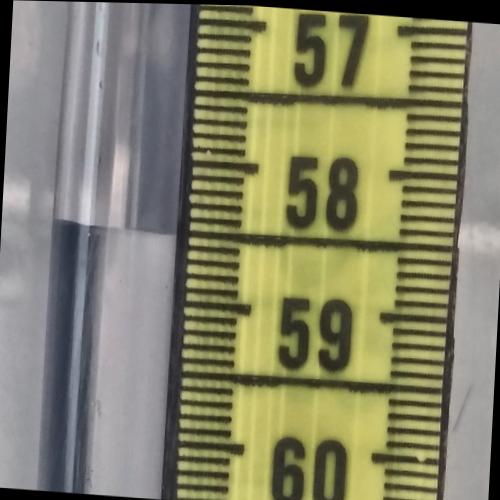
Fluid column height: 58.5 cm